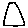
Label: triangle